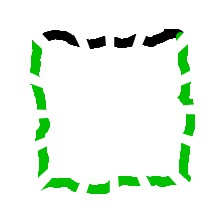
Shape: square